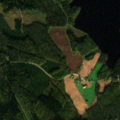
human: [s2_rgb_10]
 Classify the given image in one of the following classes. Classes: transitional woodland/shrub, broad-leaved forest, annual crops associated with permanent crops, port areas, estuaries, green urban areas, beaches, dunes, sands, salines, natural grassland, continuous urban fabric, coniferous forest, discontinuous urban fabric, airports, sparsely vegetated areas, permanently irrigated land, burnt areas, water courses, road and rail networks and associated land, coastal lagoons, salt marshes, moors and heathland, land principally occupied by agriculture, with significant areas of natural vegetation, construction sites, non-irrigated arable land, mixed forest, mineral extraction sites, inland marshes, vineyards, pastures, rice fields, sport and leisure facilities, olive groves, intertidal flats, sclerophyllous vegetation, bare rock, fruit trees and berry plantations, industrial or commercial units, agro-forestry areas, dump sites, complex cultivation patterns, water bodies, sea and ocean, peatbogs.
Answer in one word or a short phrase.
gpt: land principally occupied by agriculture, with significant areas of natural vegetation, coniferous forest, mixed forest, water bodies